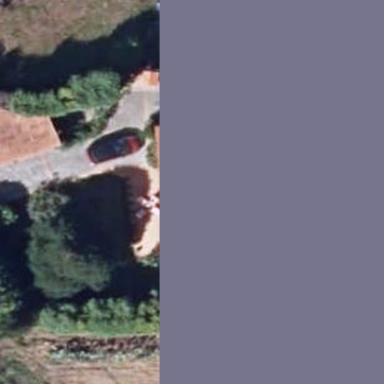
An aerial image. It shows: Simple and straightforward house.